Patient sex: F
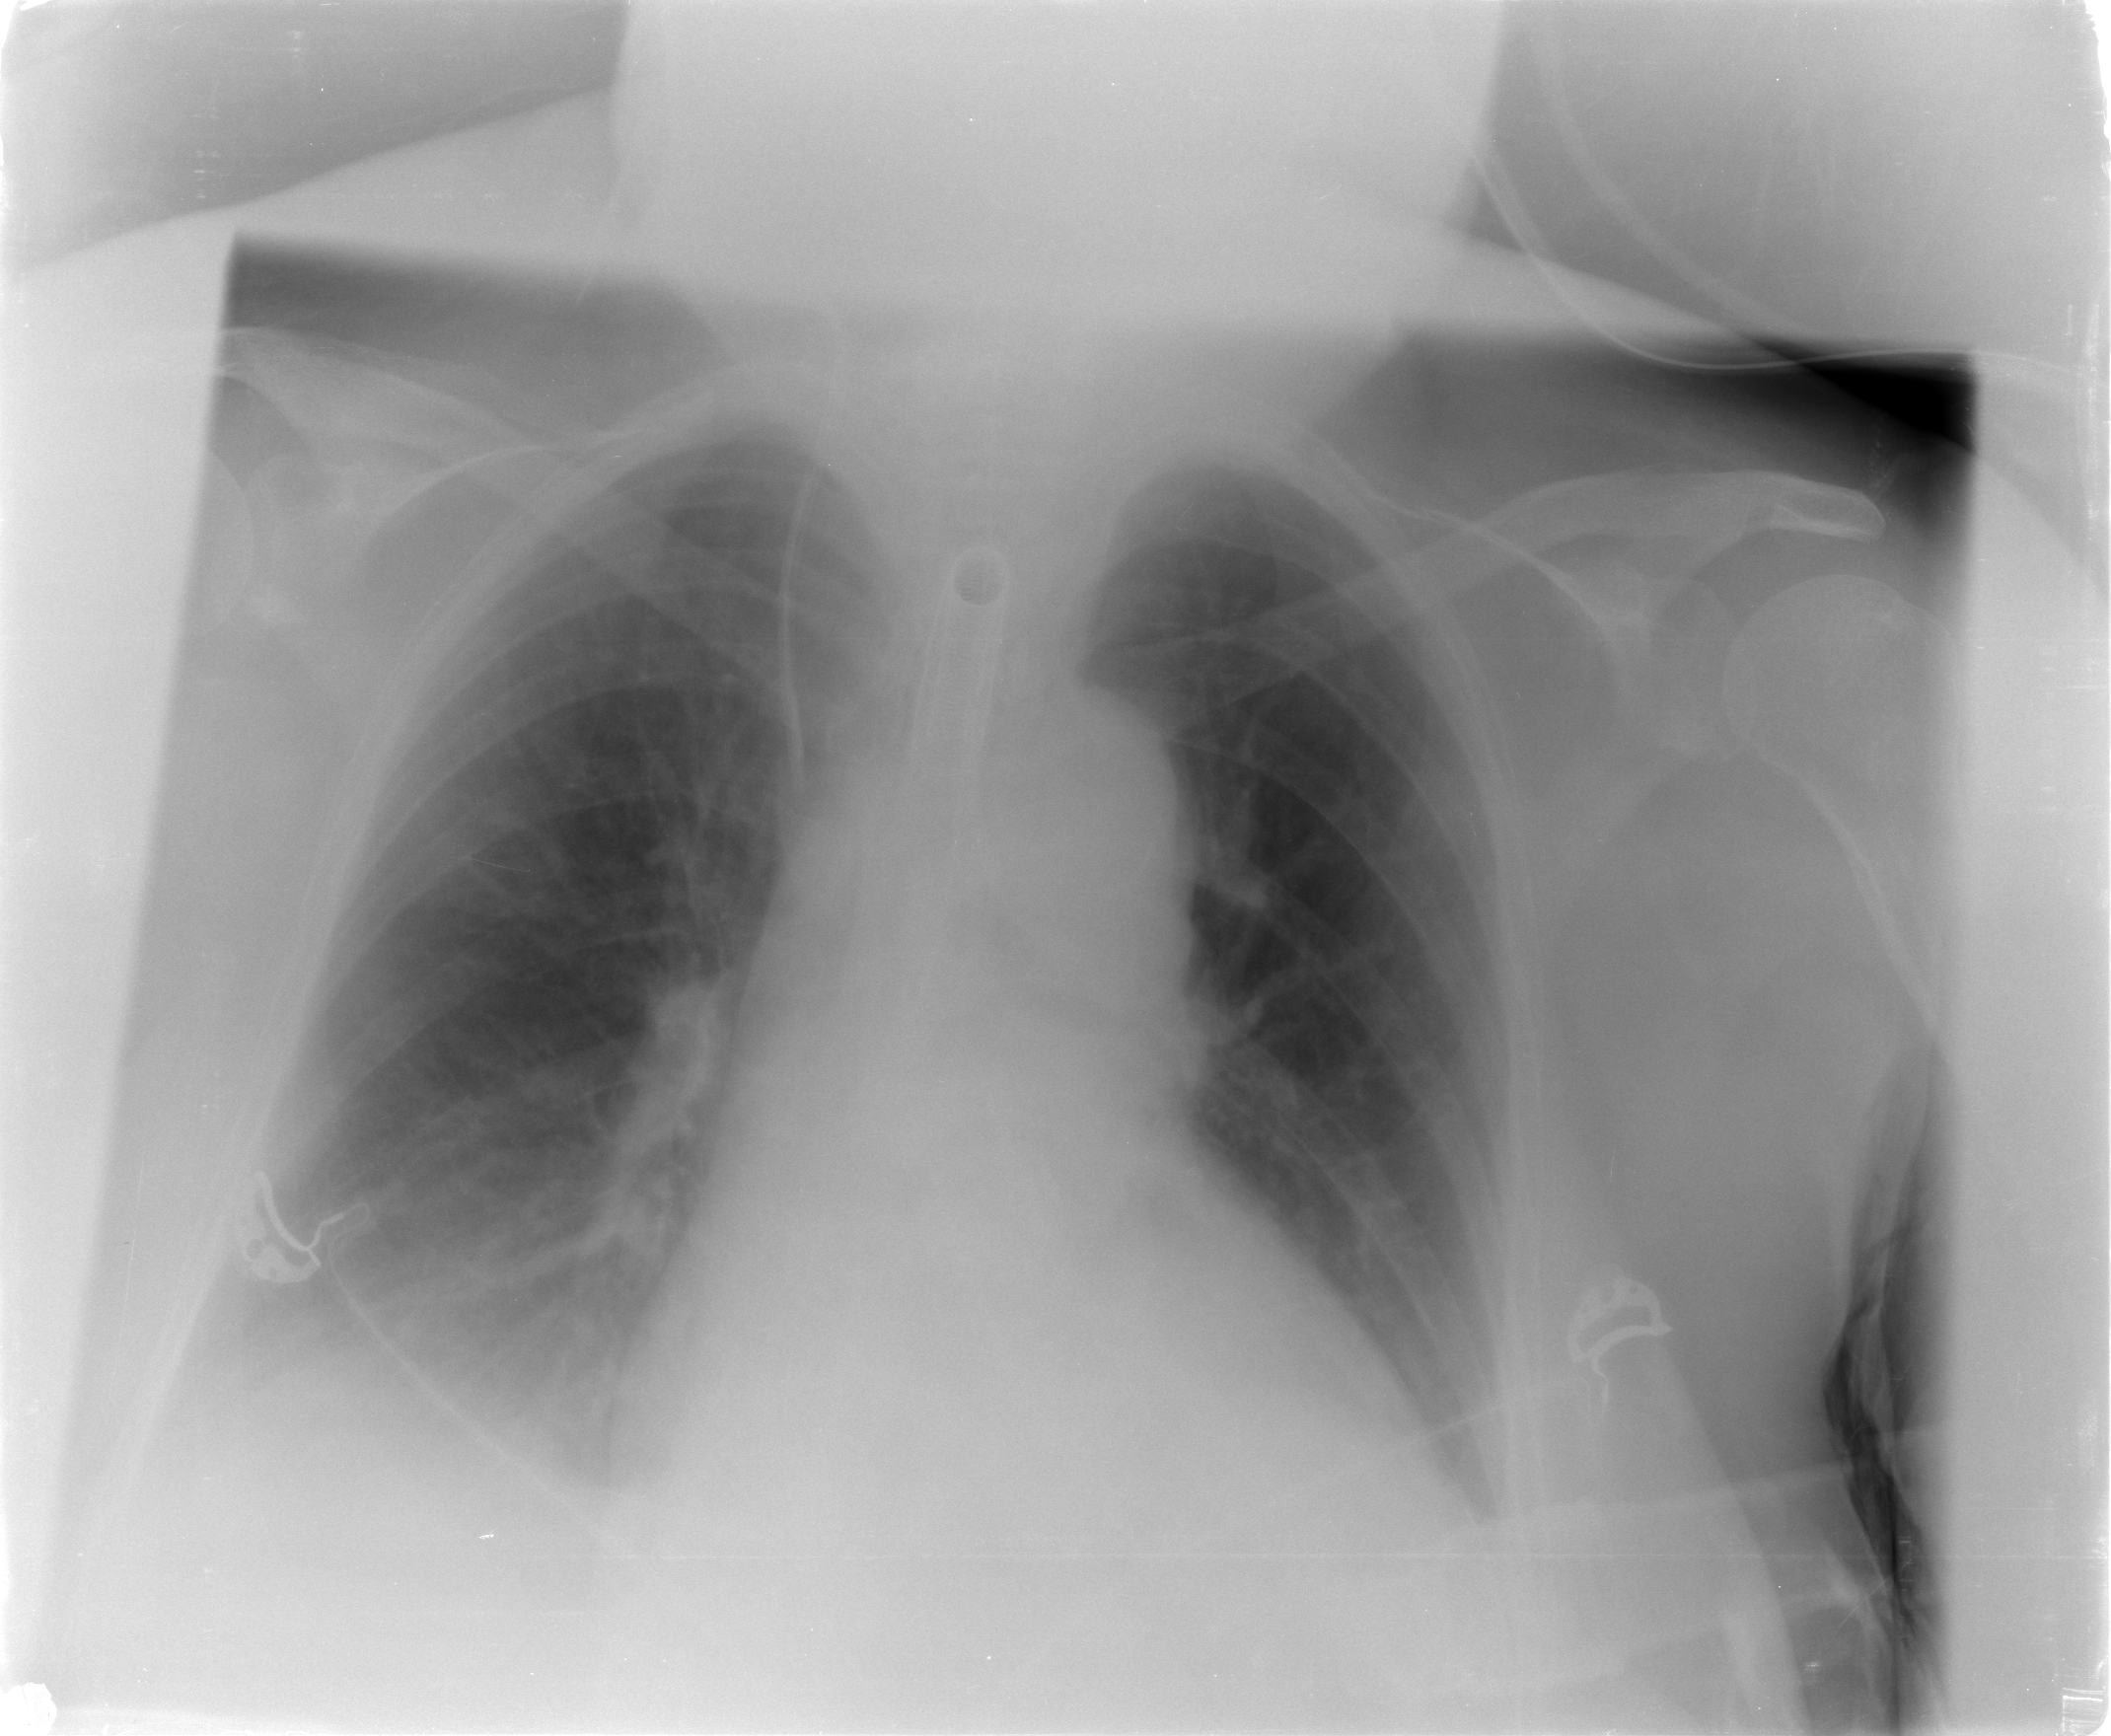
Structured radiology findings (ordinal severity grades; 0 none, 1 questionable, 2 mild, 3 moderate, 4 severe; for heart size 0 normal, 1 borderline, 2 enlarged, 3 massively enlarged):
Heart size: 1
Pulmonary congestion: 1
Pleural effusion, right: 2
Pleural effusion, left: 1
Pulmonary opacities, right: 0
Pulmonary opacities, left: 0
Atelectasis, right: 2
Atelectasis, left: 0